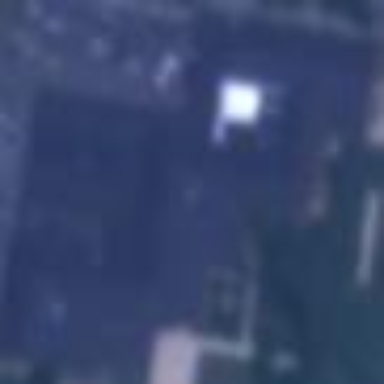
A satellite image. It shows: School building.